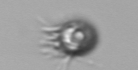
Label: Balanion